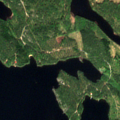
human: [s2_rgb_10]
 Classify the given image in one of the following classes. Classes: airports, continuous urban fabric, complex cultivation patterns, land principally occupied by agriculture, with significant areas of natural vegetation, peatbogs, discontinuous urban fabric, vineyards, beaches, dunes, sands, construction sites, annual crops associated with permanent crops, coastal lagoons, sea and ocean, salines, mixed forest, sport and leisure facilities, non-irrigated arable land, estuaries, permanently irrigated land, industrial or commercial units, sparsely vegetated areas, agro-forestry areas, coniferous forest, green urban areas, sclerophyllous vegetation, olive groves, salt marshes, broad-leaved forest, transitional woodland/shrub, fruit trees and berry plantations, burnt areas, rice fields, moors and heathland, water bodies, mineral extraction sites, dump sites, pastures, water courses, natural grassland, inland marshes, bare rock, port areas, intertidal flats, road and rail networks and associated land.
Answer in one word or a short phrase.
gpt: coniferous forest, mixed forest, water bodies